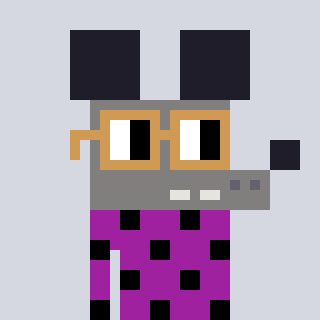
a pixel art character with square brown glasses, a mouse-shaped head and a magenta-colored body on a cool background